Question: I'm looking at a project I've made in Laravel 4, and I have the below methods
'''
return Redirect::route('home')
->withDomain($domain)
->withAvailable($available);
'''
which I know they are convert to
'''
->with("domain",$domain)
->with("available",$available);
'''
,I know that cause it's used to work. I've seen this in one of <URL> videos. But now it's not working, it promts that the methods are undefined.
### Edit
If I run 'composer update'
'''
composer update
Loading composer repositories with package information
Updating dependencies (including require-dev)
Your requirements could not be resolved to an installable set of packages.
Problem 1
- Conclusion: remove laravel/framework 4.0.x-dev
- Conclusion: don't install laravel/framework 4.0.x-dev
- Conclusion: don't install laravel/framework v4.0.10
- Conclusion: don't install laravel/framework v4.0.9
- Conclusion: don't install laravel/framework v4.0.8
- Conclusion: don't install laravel/framework v4.0.7
- Conclusion: don't install laravel/framework v4.0.6
- Conclusion: don't install laravel/framework v4.0.5
- Conclusion: don't install laravel/framework v4.0.4
- Conclusion: don't install laravel/framework v4.0.3
- Conclusion: don't install laravel/framework v4.0.2
- Conclusion: don't install laravel/framework v4.0.1
- Conclusion: don't install laravel/framework v4.0.0
- Installation request for way/database dev-master -> satisfiable by way/database[dev-master].
- Conclusion: don't install laravel/framework v4.0.0-BETA4
- Conclusion: don't install laravel/framework v4.0.0-BETA3
- way/database dev-master requires illuminate/validation 4.1.x -> satisfiable by laravel/framework[4.1.x-dev], illuminate/validation[4.1.x-dev, v4
.1.0, v4.1.1, v4.1.10, v4.1.11, v4.1.12, v4.1.13, v4.1.14, v4.1.15, v4.1.16, v4.1.17, v4.1.18, v4.1.19, v4.1.2, v4.1.20, v4.1.21, v4.1.22, v4.1.23, v4
.1.24, v4.1.3, v4.1.4, v4.1.5, v4.1.6, v4.1.7, v4.1.8, v4.1.9].
- Can only install one of: laravel/framework[v4.0.0-BETA2, 4.1.x-dev].
- don't install illuminate/validation 4.1.x-dev|don't install laravel/framework v4.0.0-BETA2
- don't install illuminate/validation v4.1.0|don't install laravel/framework v4.0.0-BETA2
- don't install illuminate/validation v4.1.1|don't install laravel/framework v4.0.0-BETA2
- don't install illuminate/validation v4.1.10|don't install laravel/framework v4.0.0-BETA2
- don't install illuminate/validation v4.1.11|don't install laravel/framework v4.0.0-BETA2
- don't install illuminate/validation v4.1.12|don't install laravel/framework v4.0.0-BETA2
- don't install illuminate/validation v4.1.13|don't install laravel/framework v4.0.0-BETA2
- don't install illuminate/validation v4.1.14|don't install laravel/framework v4.0.0-BETA2
- don't install illuminate/validation v4.1.15|don't install laravel/framework v4.0.0-BETA2
- don't install illuminate/validation v4.1.16|don't install laravel/framework v4.0.0-BETA2
- don't install illuminate/validation v4.1.17|don't install laravel/framework v4.0.0-BETA2
- don't install illuminate/validation v4.1.18|don't install laravel/framework v4.0.0-BETA2
- don't install illuminate/validation v4.1.19|don't install laravel/framework v4.0.0-BETA2
- don't install illuminate/validation v4.1.2|don't install laravel/framework v4.0.0-BETA2
- don't install illuminate/validation v4.1.20|don't install laravel/framework v4.0.0-BETA2
- don't install illuminate/validation v4.1.21|don't install laravel/framework v4.0.0-BETA2
- don't install illuminate/validation v4.1.22|don't install laravel/framework v4.0.0-BETA2
- don't install illuminate/validation v4.1.23|don't install laravel/framework v4.0.0-BETA2
- don't install illuminate/validation v4.1.24|don't install laravel/framework v4.0.0-BETA2
- don't install illuminate/validation v4.1.3|don't install laravel/framework v4.0.0-BETA2
- don't install illuminate/validation v4.1.4|don't install laravel/framework v4.0.0-BETA2
- don't install illuminate/validation v4.1.5|don't install laravel/framework v4.0.0-BETA2
- don't install illuminate/validation v4.1.6|don't install laravel/framework v4.0.0-BETA2
- don't install illuminate/validation v4.1.7|don't install laravel/framework v4.0.0-BETA2
- don't install illuminate/validation v4.1.8|don't install laravel/framework v4.0.0-BETA2
- don't install illuminate/validation v4.1.9|don't install laravel/framework v4.0.0-BETA2
- Installation request for laravel/framework 4.0.* -> satisfiable by laravel/framework[4.0.x-dev, v4.0.0, v4.0.0-BETA2, v4.0.0-BETA3, v4.0.0-BETA4
, v4.0.1, v4.0.10, v4.0.2, v4.0.3, v4.0.4, v4.0.5, v4.0.6, v4.0.7, v4.0.8, v4.0.9].
'''
My 'composer.json'
'''
{
"name": "laravel/laravel",
"description": "The Laravel Framework.",
"keywords": ["framework", "laravel"],
"require": {
"laravel/framework": "4.0.*",
"way/generators": "dev-master",
"way/database": "dev-master"
},
"autoload": {
"classmap": [
"app/commands",
"app/controllers",
"app/controllers/user/cart",
"app/controllers/user/order",
"app/models",
"app/database/migrations",
"app/database/seeds",
"app/tests/TestCase.php",
"app/lib/commands",
"app/lib/curl",
"app/lib/debug",
"app/lib"
]
},
"scripts": {
"post-install-cmd": [
"php artisan optimize"
],
"pre-update-cmd": [
"php artisan clear-compiled"
],
"post-update-cmd": [
"php artisan optimize"
],
"post-create-project-cmd": [
"php artisan key:generate"
]
},
"config": {
"preferred-install": "dist"
},
"minimum-stability": "dev"
}
'''

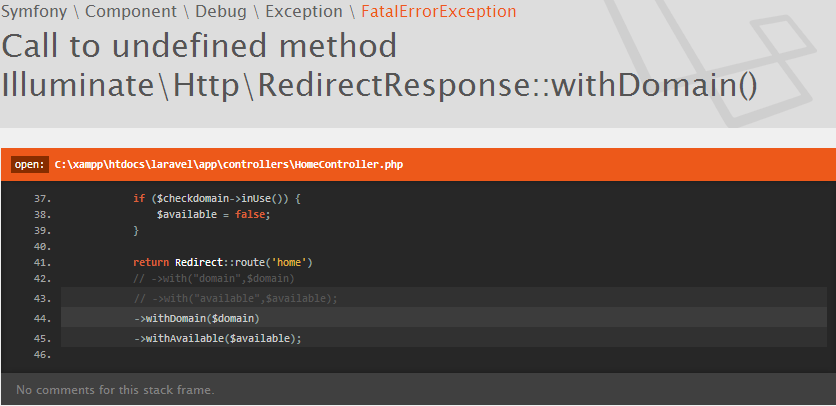
Answer: Even Laravel 4.0 provided 'withName()' for Response. What's happening to you is at least odd.
Open the file:
'''
vendor\laravel
ramework\src\Illuminate\Http\RedirectResponse.php
'''
And check if you have
'''
/**
* Dynamically bind flash data in the session.
*
* @param string $method
* @param array $parameters
* @return void
*/
public function __call($method, $parameters)
{
if (starts_with($method, 'with'))
{
return $this->with(snake_case(substr($method, 4)), $parameters[0]);
}
throw new \BadMethodCallException("Method [$method] does not exist on Redirect.");
}
'''
This is the code the provide those dynamic calls to 'with()' and it was added by Taylor in 2013-10-03.
If you don't have this part of the code, you might have a Laravel source code problem, delete Laravel:
'''
rm -rf vendor/laravel
'''
And install it again:
'''
composer update
'''
Or you can just do that update before anything else, because if it's a very old project, you might just not have it downloaded.